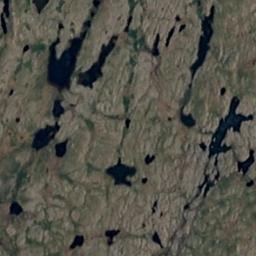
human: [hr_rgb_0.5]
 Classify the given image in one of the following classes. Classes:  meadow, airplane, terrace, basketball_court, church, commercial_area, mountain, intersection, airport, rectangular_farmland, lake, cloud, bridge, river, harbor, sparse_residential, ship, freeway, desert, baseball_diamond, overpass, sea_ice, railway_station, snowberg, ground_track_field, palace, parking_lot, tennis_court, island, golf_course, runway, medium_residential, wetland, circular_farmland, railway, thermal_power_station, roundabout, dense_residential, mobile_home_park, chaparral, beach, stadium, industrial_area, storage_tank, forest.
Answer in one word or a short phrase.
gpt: wetland